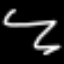
Label: squiggle